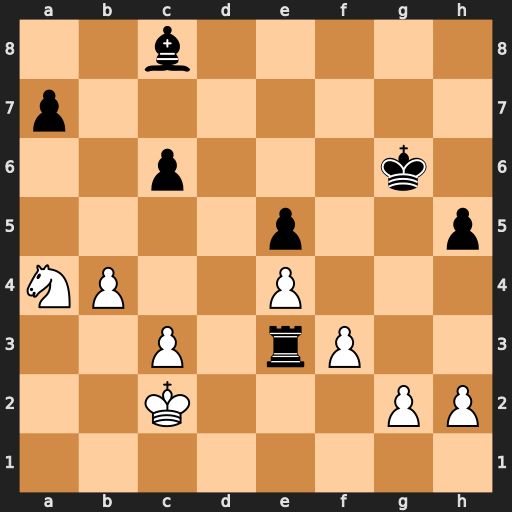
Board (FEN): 2b5/p7/2p3k1/4p2p/NP2P3/2P1rP2/2K3PP/8
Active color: w
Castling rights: -
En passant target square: -
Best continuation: Kd2 Rxe4 fxe4